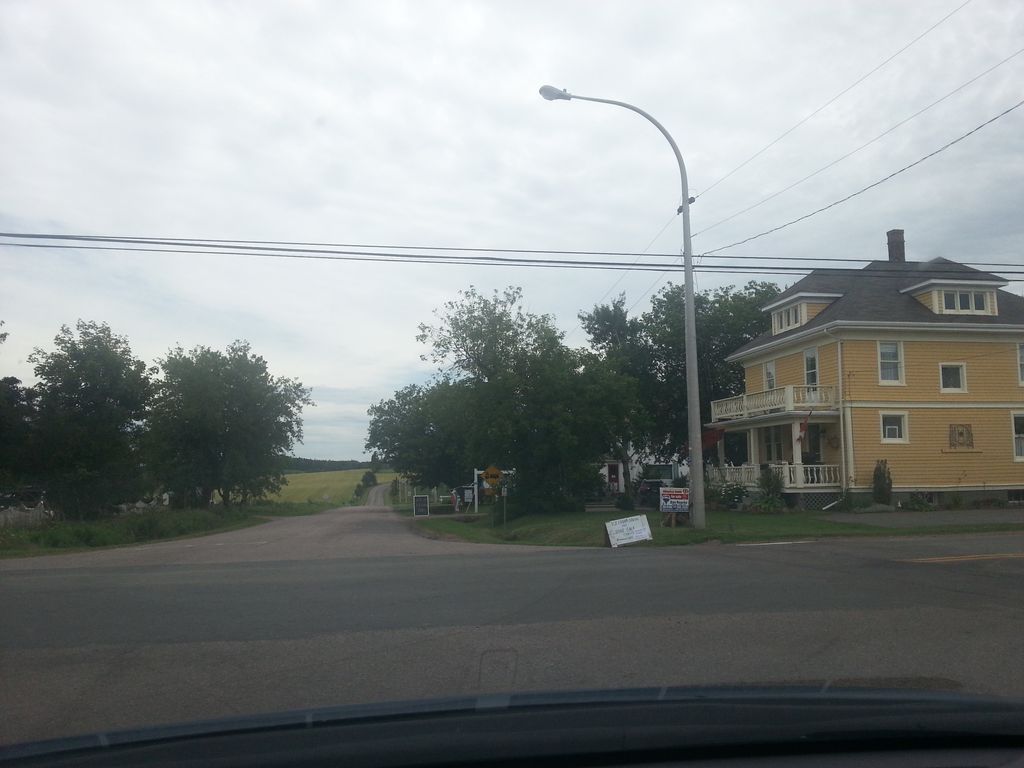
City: charlottetown